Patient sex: M
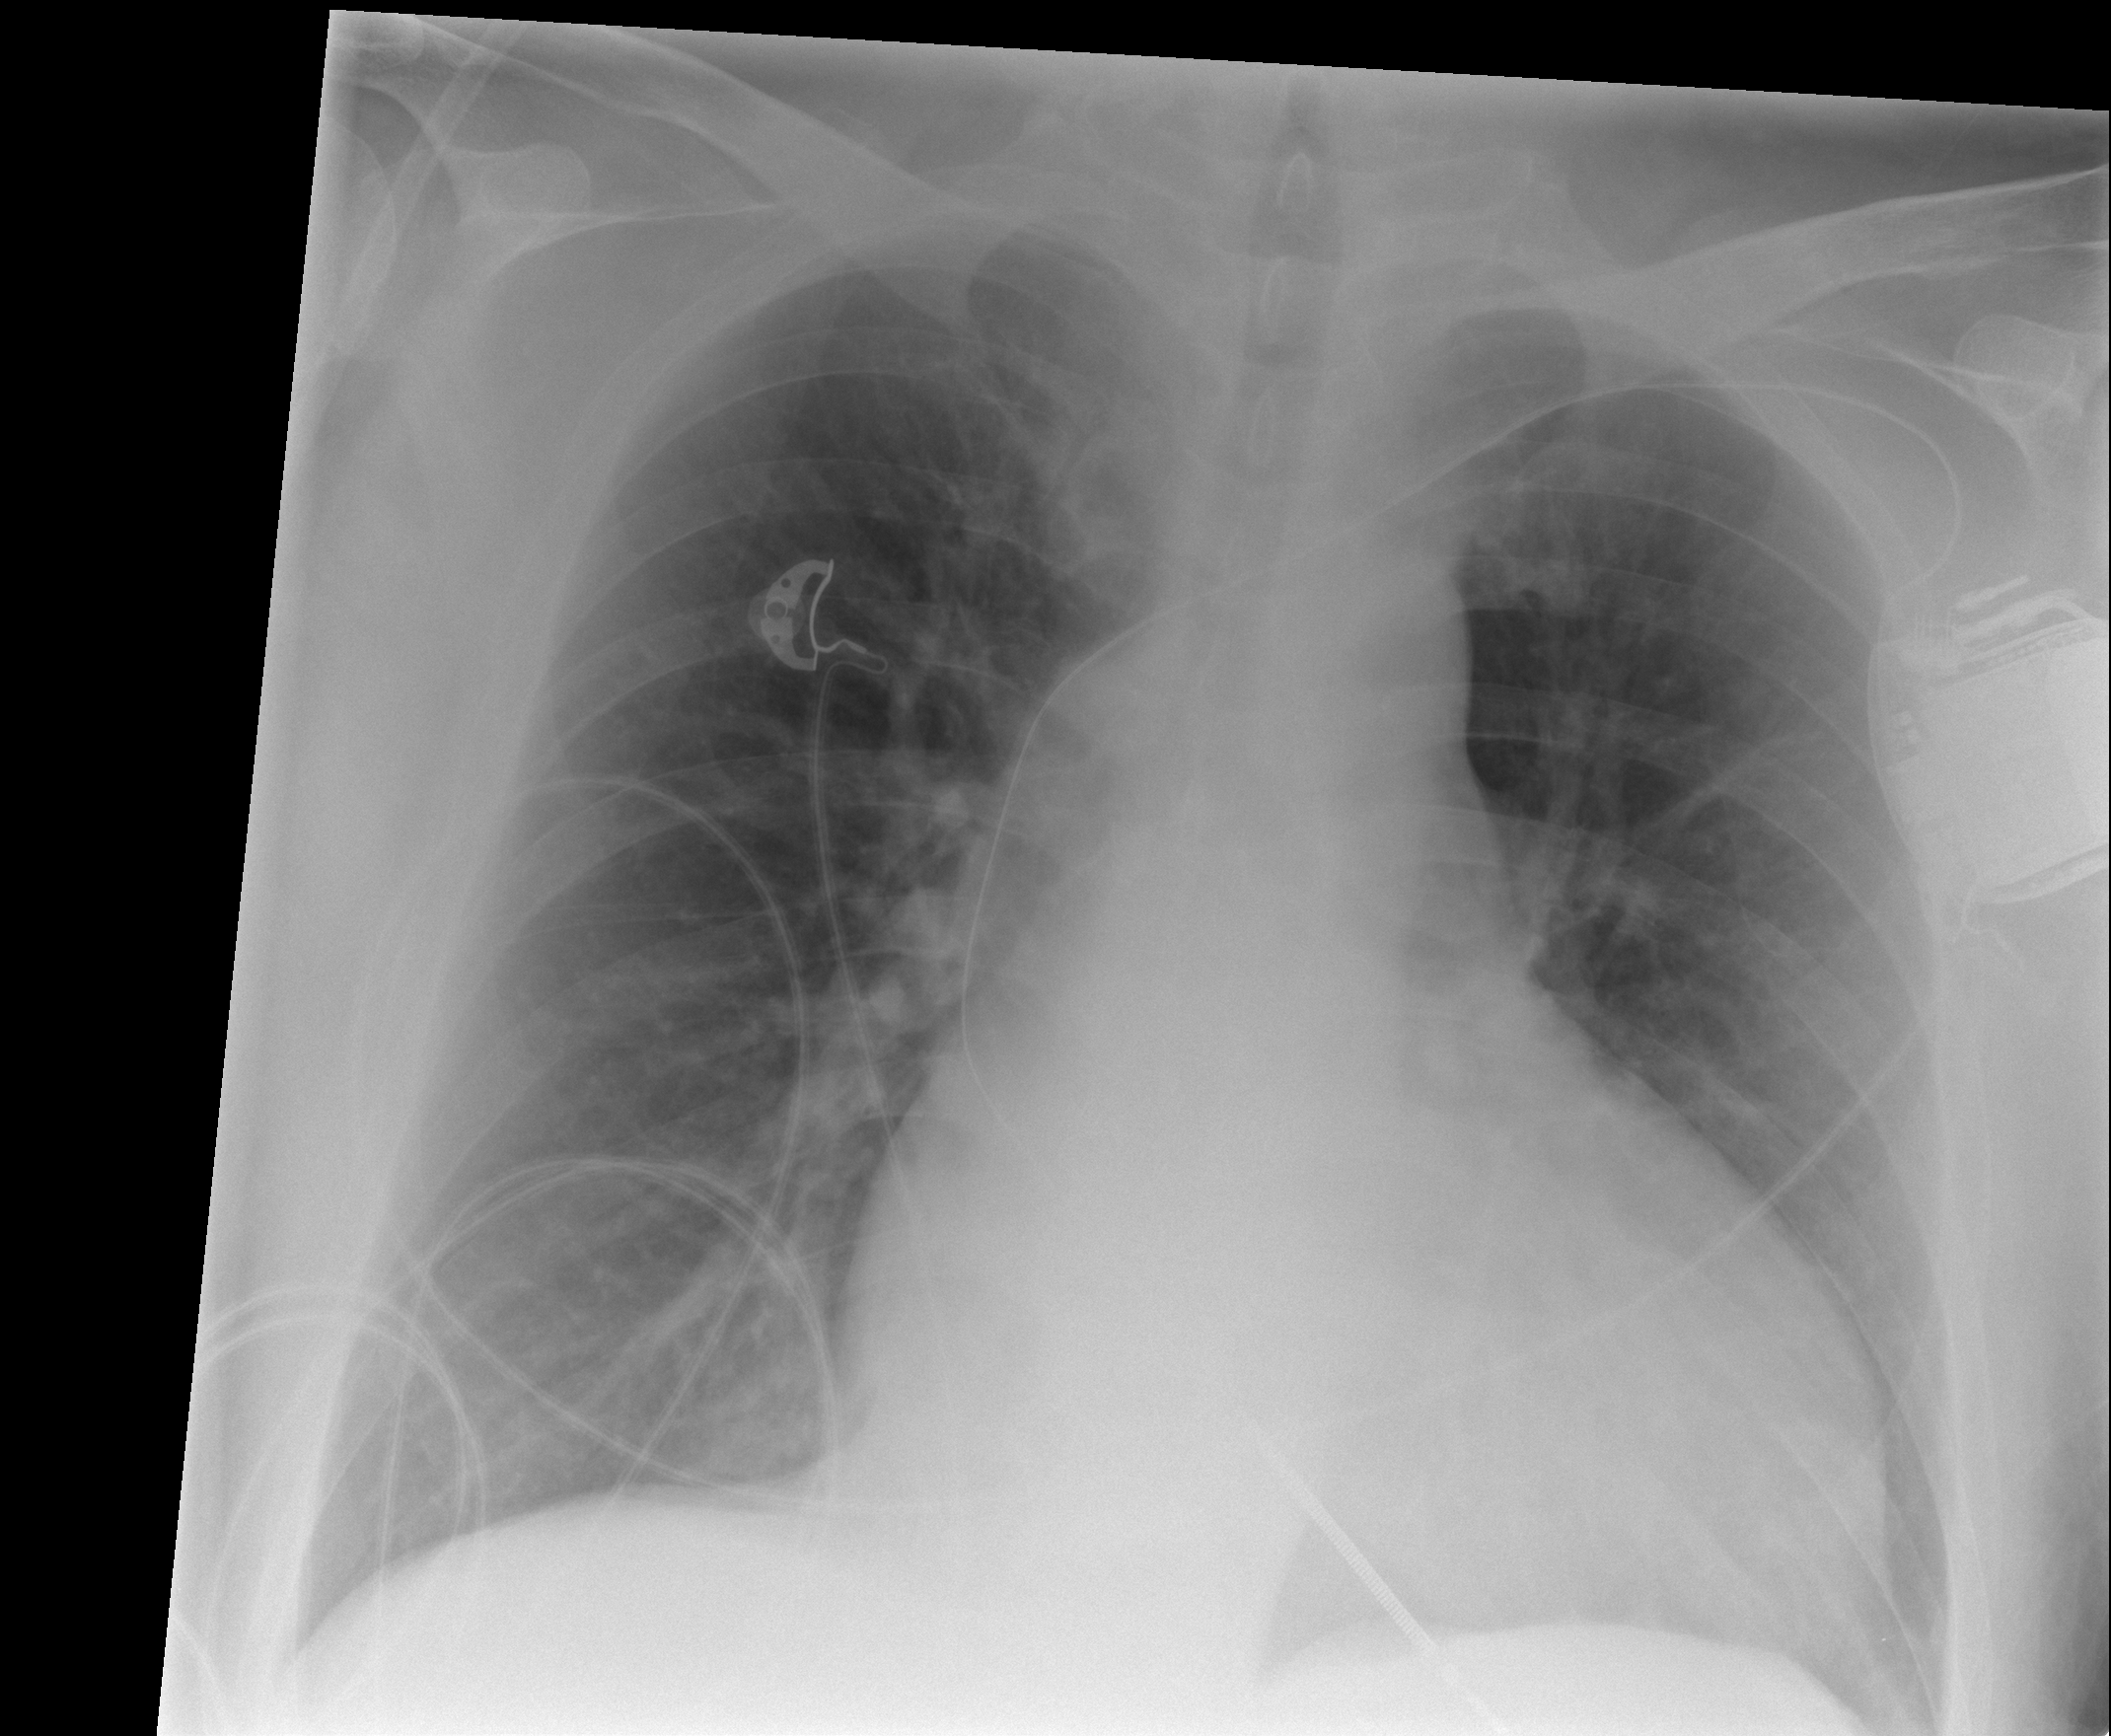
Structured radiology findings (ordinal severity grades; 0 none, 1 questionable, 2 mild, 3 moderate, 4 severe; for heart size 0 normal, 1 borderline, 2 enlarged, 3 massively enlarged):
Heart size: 2
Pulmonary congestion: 1
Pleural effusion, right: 0
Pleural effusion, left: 0
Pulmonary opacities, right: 0
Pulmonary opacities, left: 0
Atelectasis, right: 0
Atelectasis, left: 0